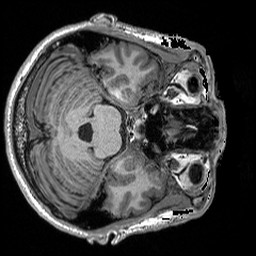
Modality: T1w
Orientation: axial
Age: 32
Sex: male
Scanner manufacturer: siemens
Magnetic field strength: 3 T
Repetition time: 2.3 s
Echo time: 0.00298 s